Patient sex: F
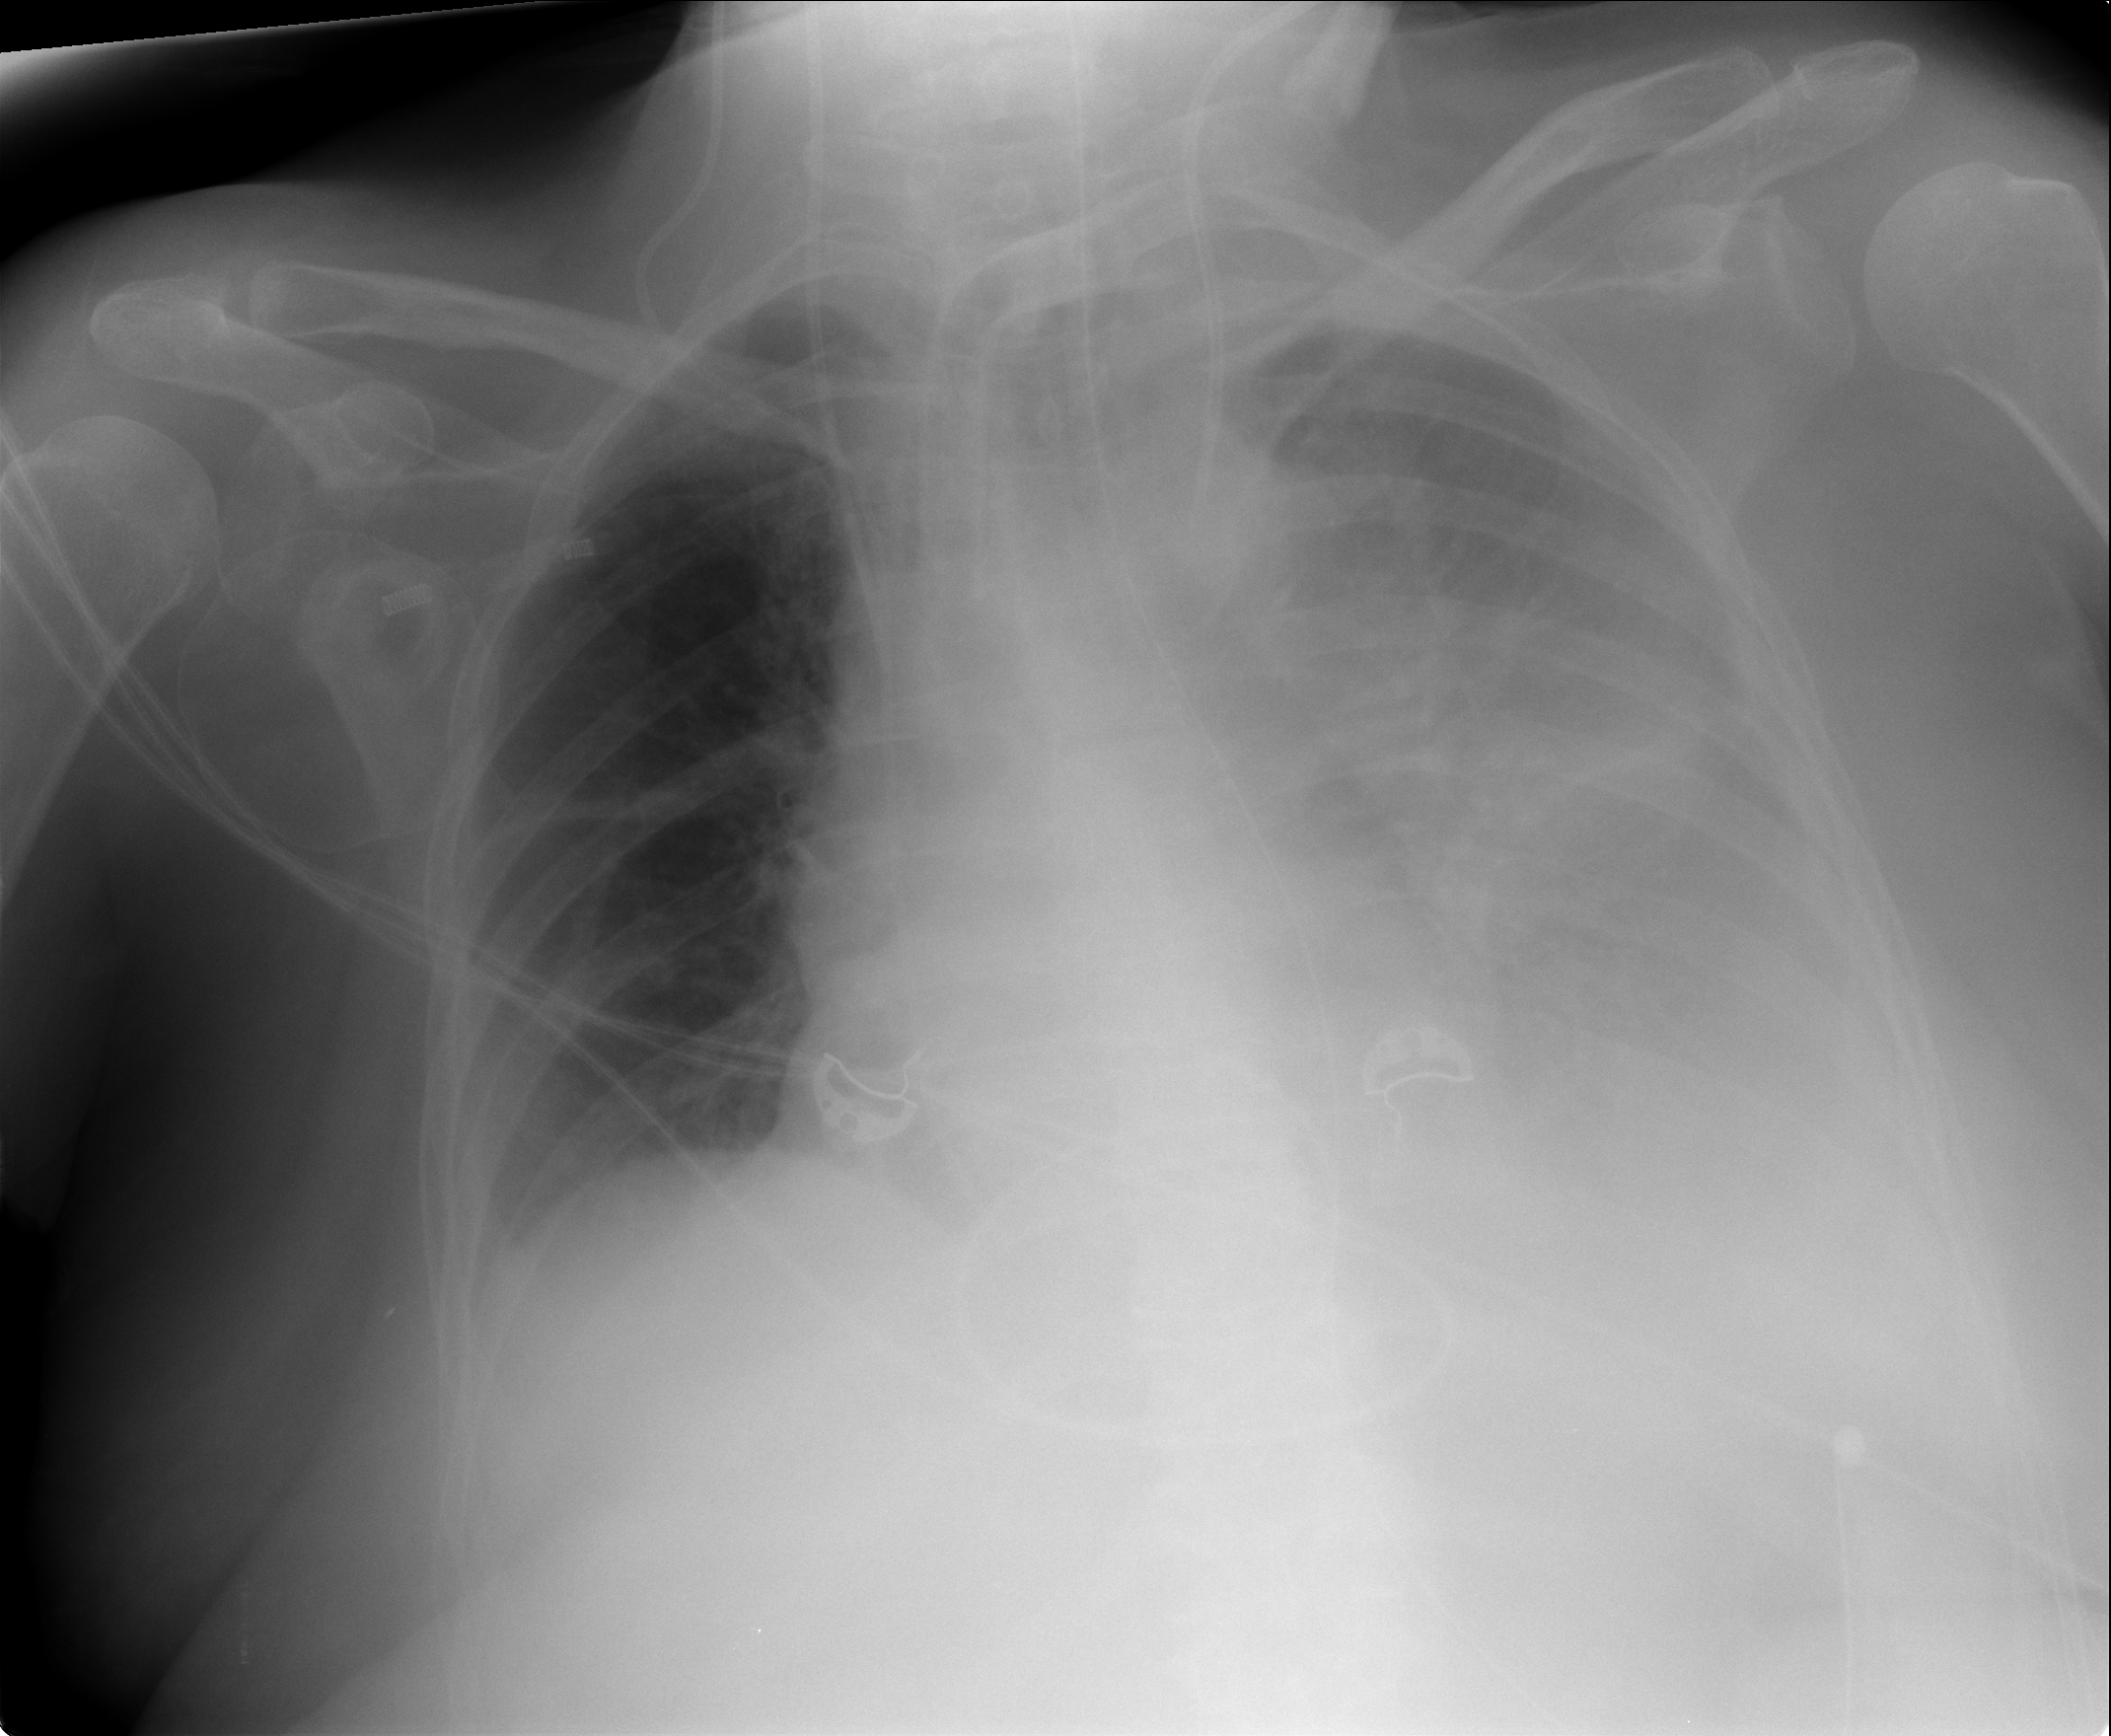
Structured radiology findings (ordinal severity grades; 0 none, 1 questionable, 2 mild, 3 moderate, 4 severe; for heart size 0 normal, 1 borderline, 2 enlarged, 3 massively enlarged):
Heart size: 1
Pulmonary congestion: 0
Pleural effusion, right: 0
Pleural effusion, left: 3
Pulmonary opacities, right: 0
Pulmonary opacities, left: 0
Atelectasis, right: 0
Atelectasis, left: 3